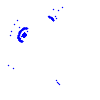
Particle: electron